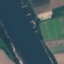
Land use / land cover: River